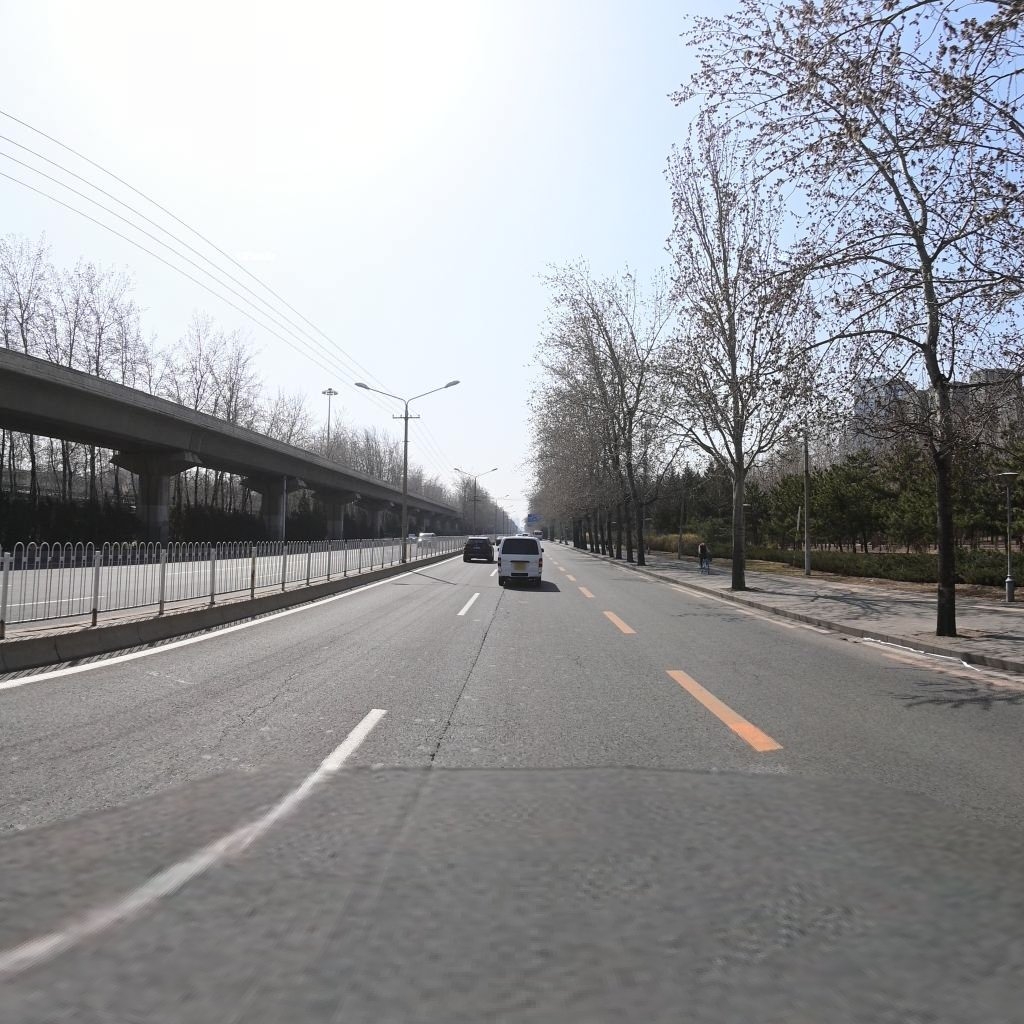
Region: Chaoyang
Road damage annotations: longitudinal crack, longitudinal crack